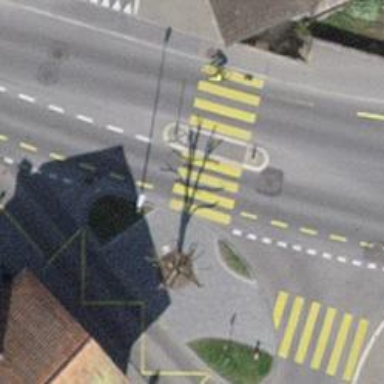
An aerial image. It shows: Marked crossing with pedestrian island.